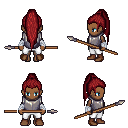
a pixel art fantasy rpg character, female body template, human, dark skin, steel chest armor, white pants, brunette extra-long topknot hairstyle, white cloth bandages, brown shoes, spear, four views (front, back, left, right), 2x2 character sprite sheet, small pixel art, hard edges, no anti-aliasing